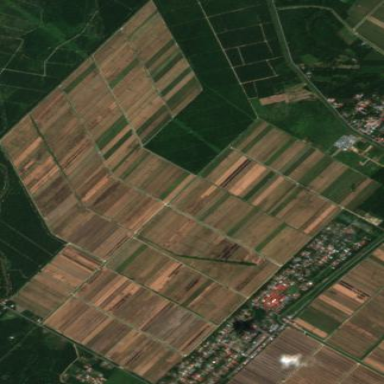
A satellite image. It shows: Farmland with rice crops growing. The produce is rice.